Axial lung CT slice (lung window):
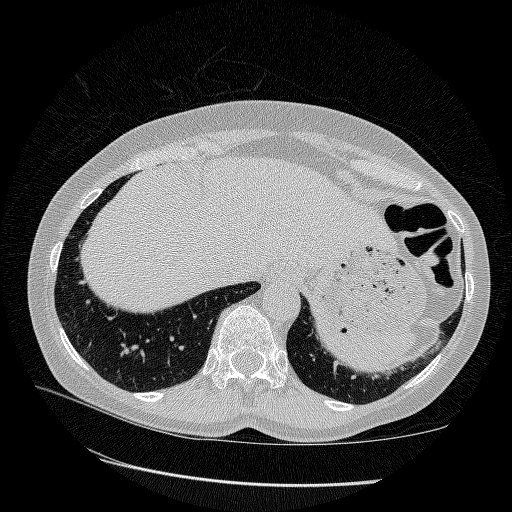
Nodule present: no